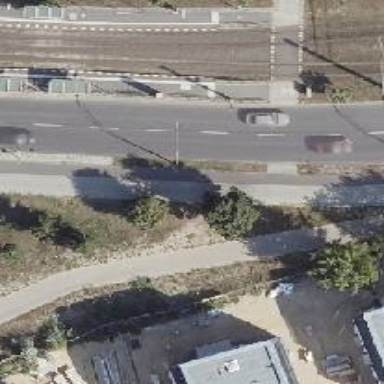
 featuring marked cycle track on the right side."